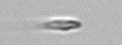
Label: flagellate_morphotype3